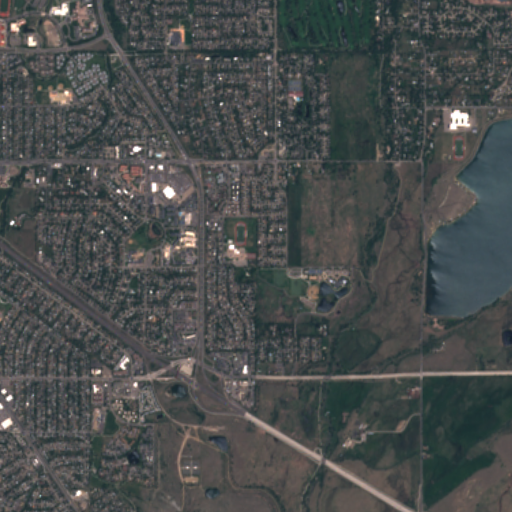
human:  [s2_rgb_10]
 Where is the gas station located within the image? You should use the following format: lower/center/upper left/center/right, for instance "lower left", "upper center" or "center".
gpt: The gas station is located in the lower left of the image.
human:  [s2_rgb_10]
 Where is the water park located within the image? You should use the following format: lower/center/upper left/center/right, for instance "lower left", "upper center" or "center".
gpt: The water park is located in the upper center of the image.
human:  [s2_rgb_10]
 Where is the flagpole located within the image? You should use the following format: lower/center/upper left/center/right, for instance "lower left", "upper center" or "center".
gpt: The flagpole is located in the upper left of the image.
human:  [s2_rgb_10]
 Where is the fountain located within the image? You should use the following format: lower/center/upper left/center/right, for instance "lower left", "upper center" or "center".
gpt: The fountain is located in the lower left of the image.
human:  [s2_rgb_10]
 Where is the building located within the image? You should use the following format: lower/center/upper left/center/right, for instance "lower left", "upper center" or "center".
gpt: There is no building in the image.